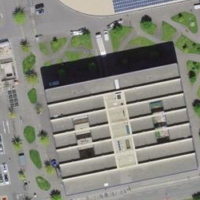
EUNIS habitat code: 53
Species observed at this site:
Plantago media
Holcus lanatus
Senecio vulgaris
Schoenoplectus triqueter
Trifolium pratense